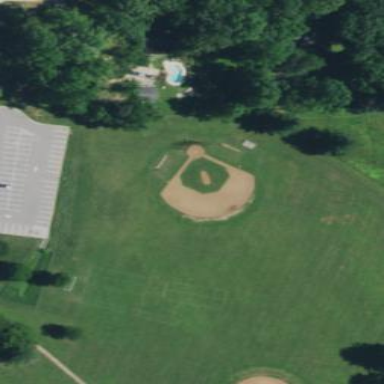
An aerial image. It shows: Baseball pitch for leisure land activities.